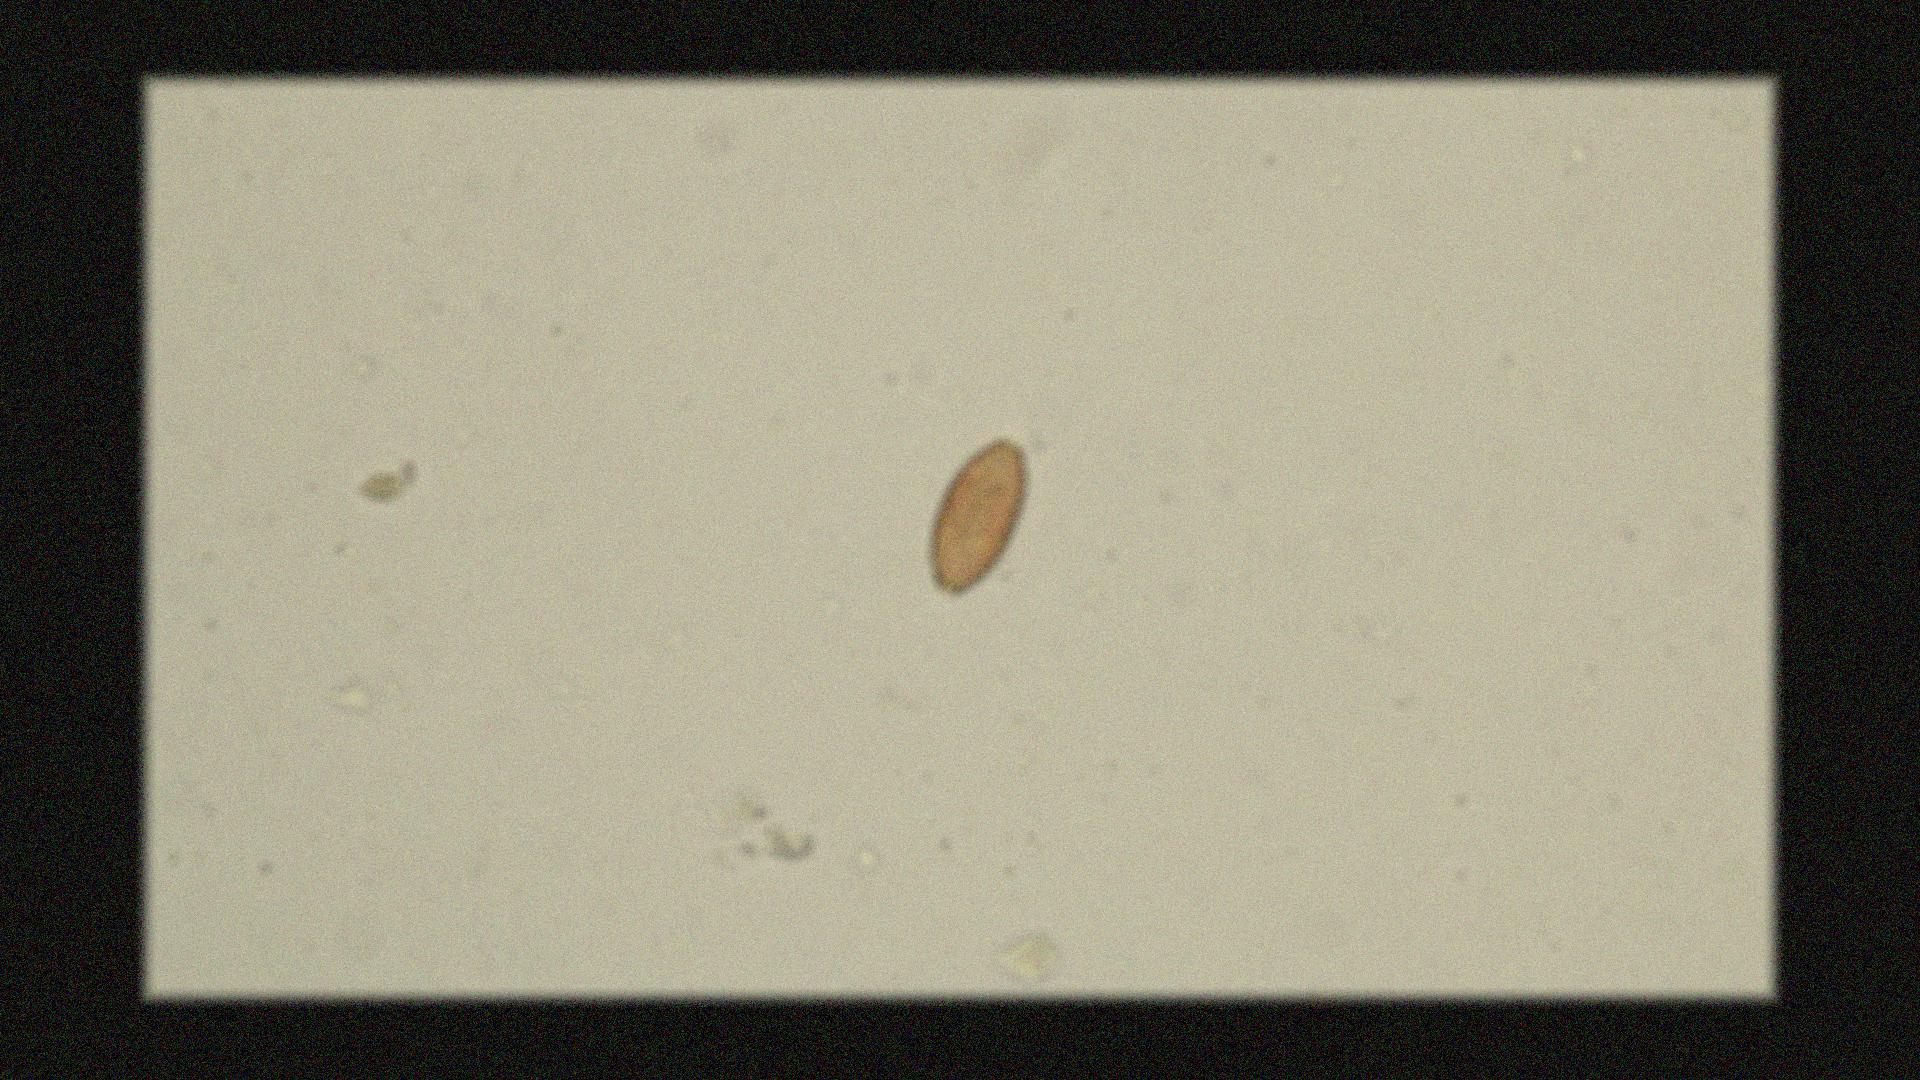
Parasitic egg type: Trichuris trichiura